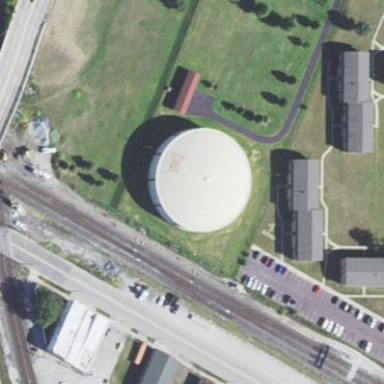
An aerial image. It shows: Building with man-made water storage tank.